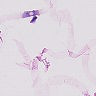
Metastatic tissue present: no